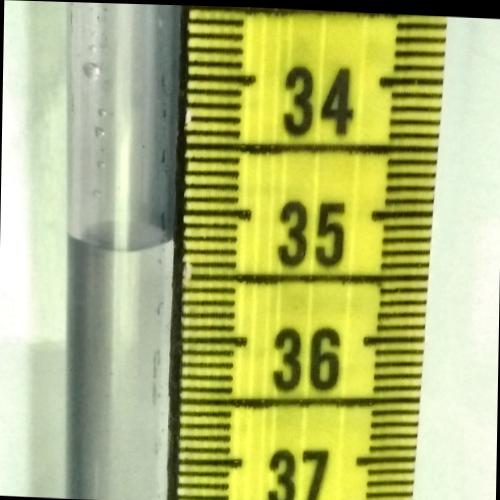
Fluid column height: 35.3 cm